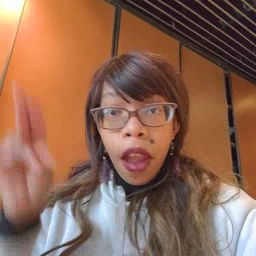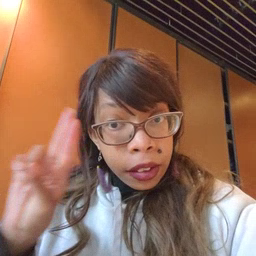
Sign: uncle